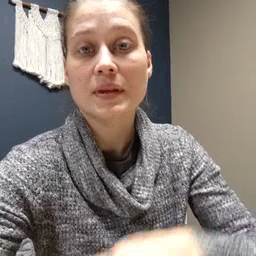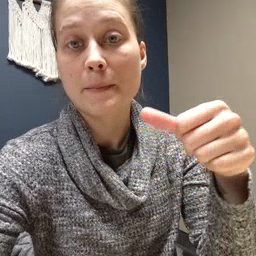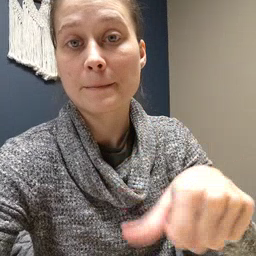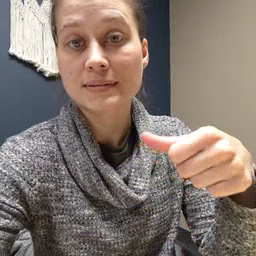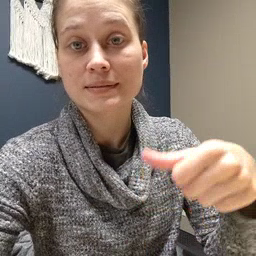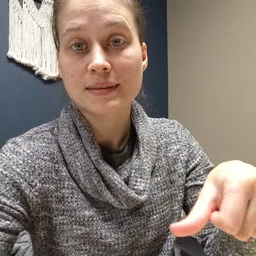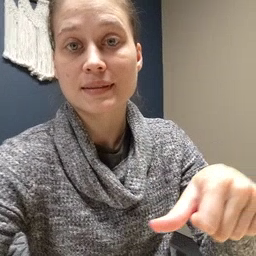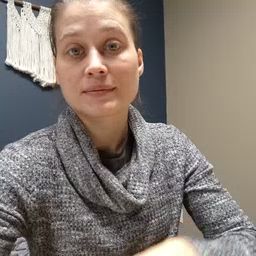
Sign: puzzle